Interaction volume radius: 5 \u00c5
Interaction volume height: 25 \u00c5
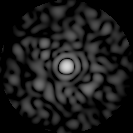
Disorder parameter: 0.8459